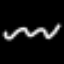
Label: squiggle